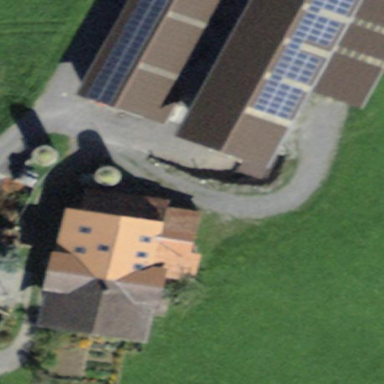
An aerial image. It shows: Farm building.